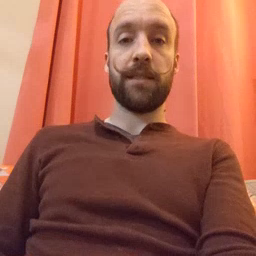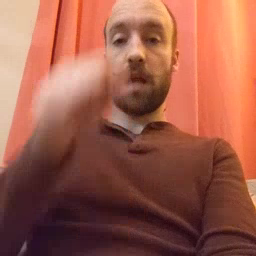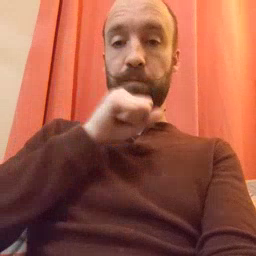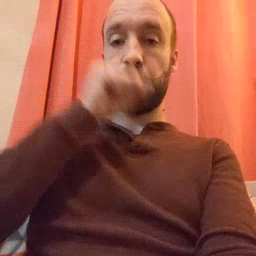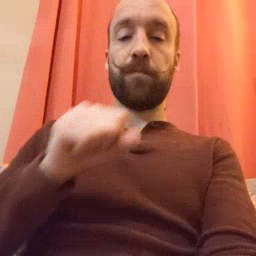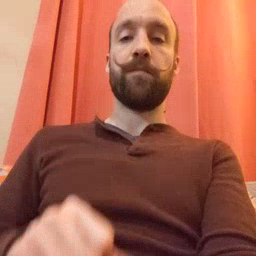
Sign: icecream